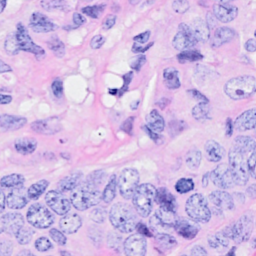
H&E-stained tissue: Breast